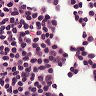
Metastatic tissue present: no